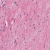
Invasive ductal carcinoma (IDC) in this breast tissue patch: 0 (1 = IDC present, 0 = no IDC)